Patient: sex F, age 65
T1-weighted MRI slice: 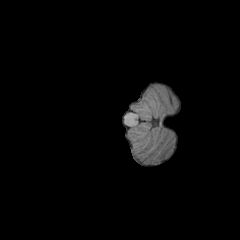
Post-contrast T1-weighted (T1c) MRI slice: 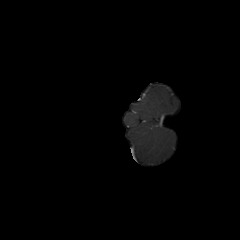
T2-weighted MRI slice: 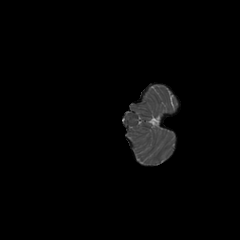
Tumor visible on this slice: no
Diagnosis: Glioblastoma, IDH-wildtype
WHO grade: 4